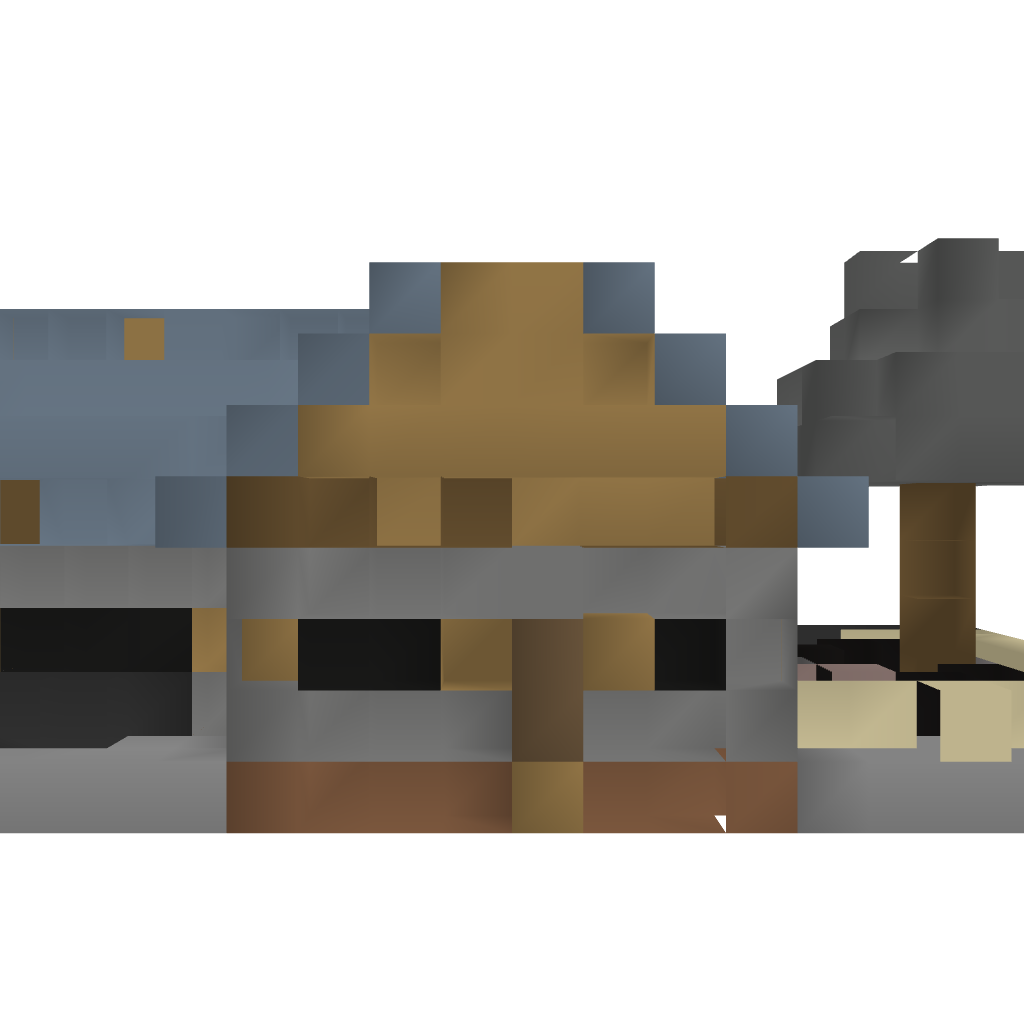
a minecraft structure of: New Villager House!